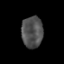
Tissue: lung
Cell type: Epithelial cells
Senescence score: 0.2026
Nuclear area (px): 652
Mean DAPI intensity: 81.146